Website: ulta-beauty
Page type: account-dashboard
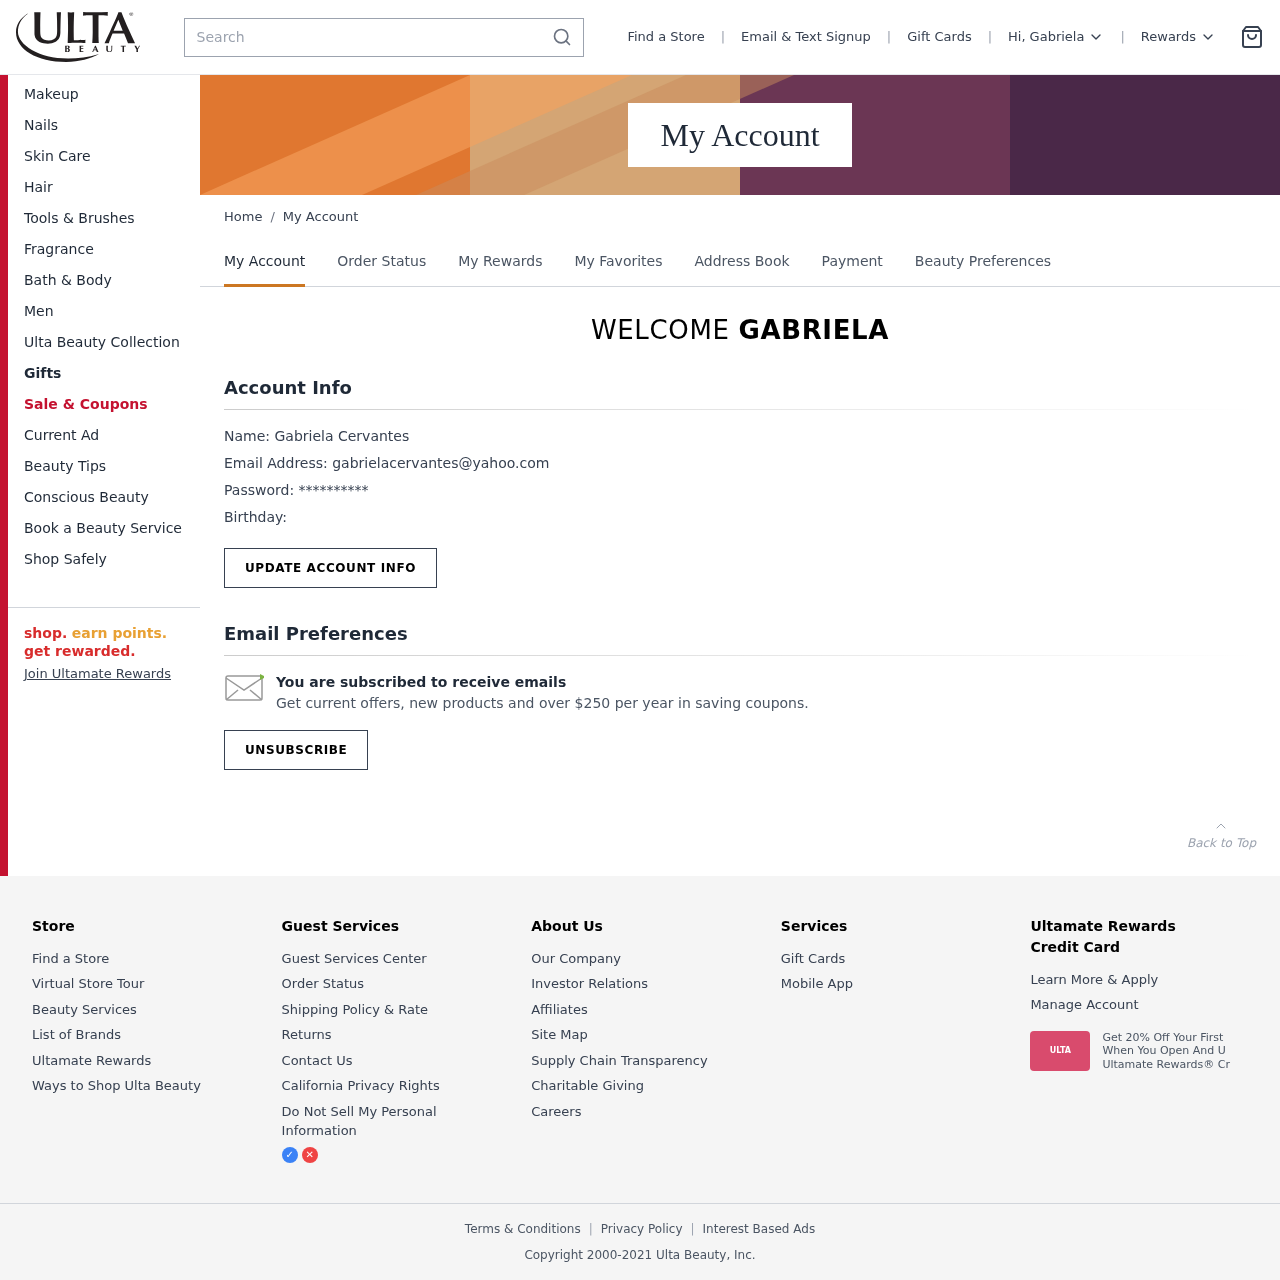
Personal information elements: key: PII_EMAIL
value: gabrielacervantes@yahoo.com
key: PII_FIRSTNAME
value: Gabriela
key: PII_FIRSTNAME
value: GABRIELA
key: PII_FULLNAME
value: Gabriela Cervantes
Search elements: key: HEADER_SEARCH
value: Search